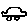
Label: car